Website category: book
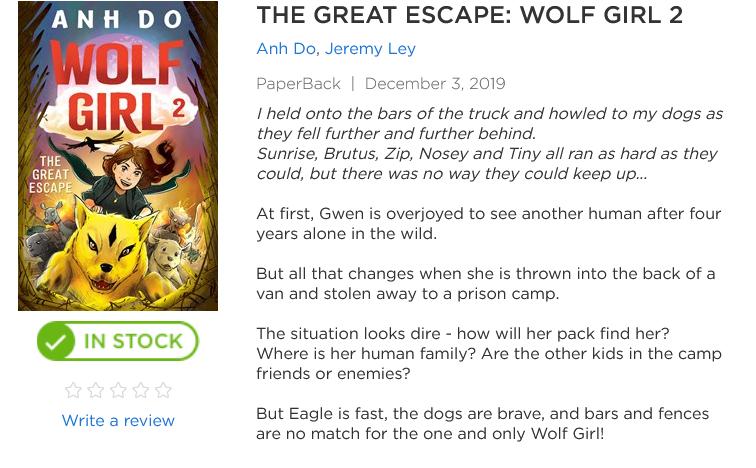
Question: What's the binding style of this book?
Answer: PaperBack

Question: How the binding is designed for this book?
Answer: PaperBack

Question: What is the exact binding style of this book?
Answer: PaperBack

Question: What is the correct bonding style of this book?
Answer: PaperBack

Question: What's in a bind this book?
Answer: PaperBack

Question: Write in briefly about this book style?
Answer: PaperBack

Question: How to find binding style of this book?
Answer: PaperBack

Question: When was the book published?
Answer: December 3, 2019

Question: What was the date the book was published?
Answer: December 3, 2019

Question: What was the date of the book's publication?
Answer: December 3, 2019

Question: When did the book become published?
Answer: December 3, 2019

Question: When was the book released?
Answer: December 3, 2019

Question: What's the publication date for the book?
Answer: December 3, 2019